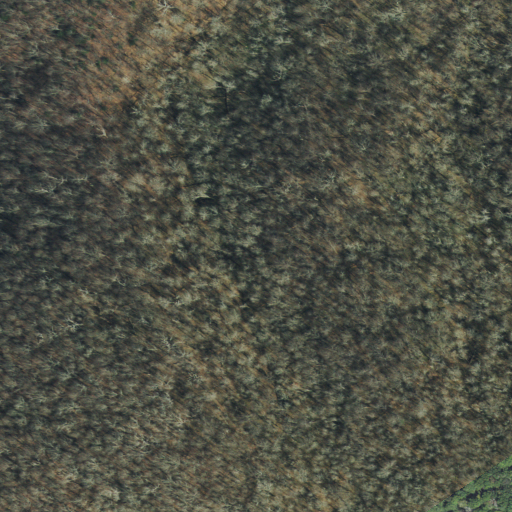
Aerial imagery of ridge(s) in Tennessee named Doe Ridge containing deciduous forest and mixed forest